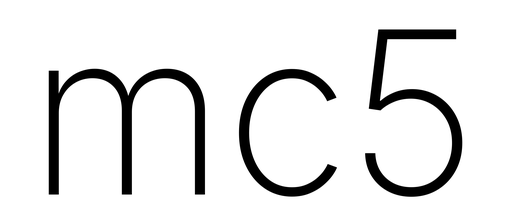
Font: Inter_ExtraLight